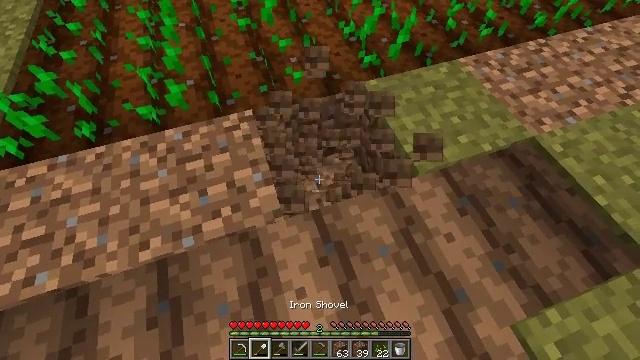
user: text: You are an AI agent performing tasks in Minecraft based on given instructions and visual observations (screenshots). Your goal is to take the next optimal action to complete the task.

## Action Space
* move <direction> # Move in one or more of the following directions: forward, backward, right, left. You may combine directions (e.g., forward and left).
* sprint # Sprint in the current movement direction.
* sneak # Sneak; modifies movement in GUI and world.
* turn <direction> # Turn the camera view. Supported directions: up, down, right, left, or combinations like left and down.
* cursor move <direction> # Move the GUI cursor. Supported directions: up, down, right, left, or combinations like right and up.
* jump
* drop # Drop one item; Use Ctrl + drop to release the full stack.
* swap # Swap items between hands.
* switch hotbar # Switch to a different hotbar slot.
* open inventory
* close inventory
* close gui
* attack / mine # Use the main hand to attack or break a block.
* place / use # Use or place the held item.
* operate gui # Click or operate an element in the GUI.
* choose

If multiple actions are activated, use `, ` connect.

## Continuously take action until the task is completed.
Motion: motion action
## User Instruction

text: Mine the farmland block.
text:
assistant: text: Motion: attack / mine